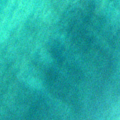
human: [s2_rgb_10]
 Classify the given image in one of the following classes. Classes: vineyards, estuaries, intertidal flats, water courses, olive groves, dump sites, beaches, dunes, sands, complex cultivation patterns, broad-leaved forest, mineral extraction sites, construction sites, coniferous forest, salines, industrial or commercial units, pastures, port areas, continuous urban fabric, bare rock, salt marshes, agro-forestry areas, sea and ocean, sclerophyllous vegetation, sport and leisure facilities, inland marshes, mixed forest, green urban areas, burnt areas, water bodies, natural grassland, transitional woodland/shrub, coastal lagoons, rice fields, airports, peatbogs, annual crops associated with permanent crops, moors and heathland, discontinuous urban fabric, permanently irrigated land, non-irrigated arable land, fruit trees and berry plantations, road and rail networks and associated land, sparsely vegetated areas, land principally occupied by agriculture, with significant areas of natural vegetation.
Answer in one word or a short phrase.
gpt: sea and ocean